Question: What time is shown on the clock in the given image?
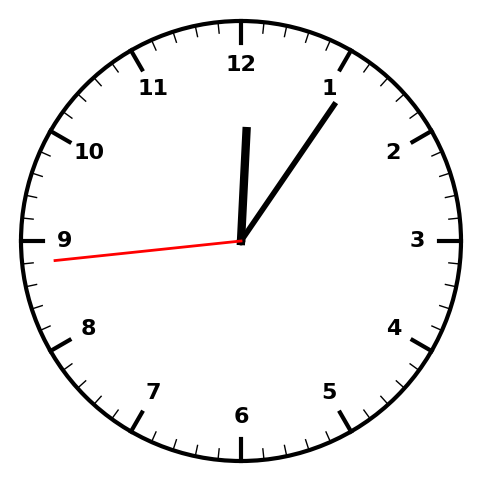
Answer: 12:05:44